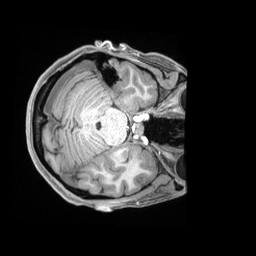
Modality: T1w
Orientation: axial
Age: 28
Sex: female
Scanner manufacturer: siemens
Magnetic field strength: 3 T
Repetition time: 2.4 s
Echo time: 0.00226 s